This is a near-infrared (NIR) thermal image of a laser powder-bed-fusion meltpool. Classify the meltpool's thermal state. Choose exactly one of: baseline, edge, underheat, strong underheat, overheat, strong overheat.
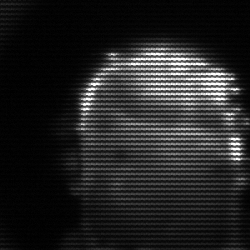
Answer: baseline